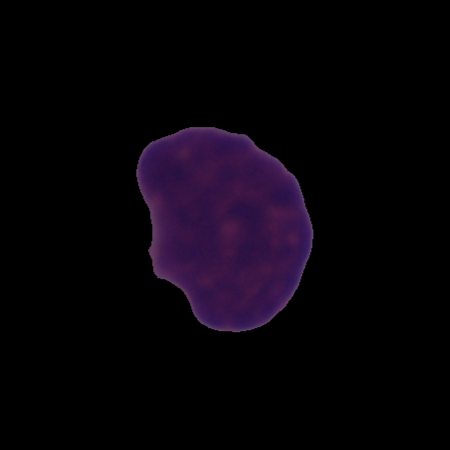
Label: cancer